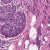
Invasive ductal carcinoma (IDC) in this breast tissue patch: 0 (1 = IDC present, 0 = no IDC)